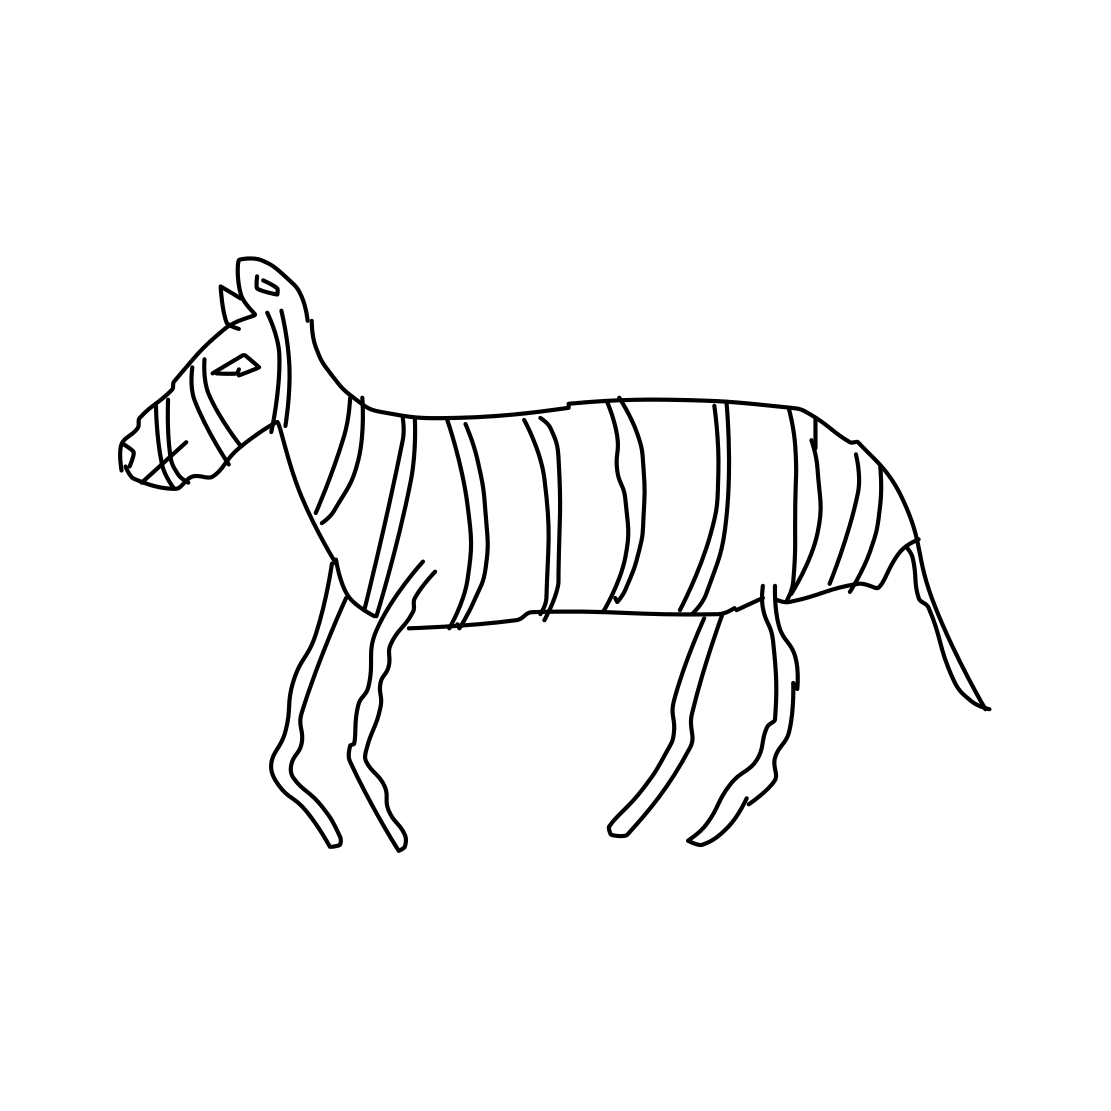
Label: zebra